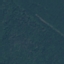
Land use / land cover class: Forest